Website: macys
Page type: gifting
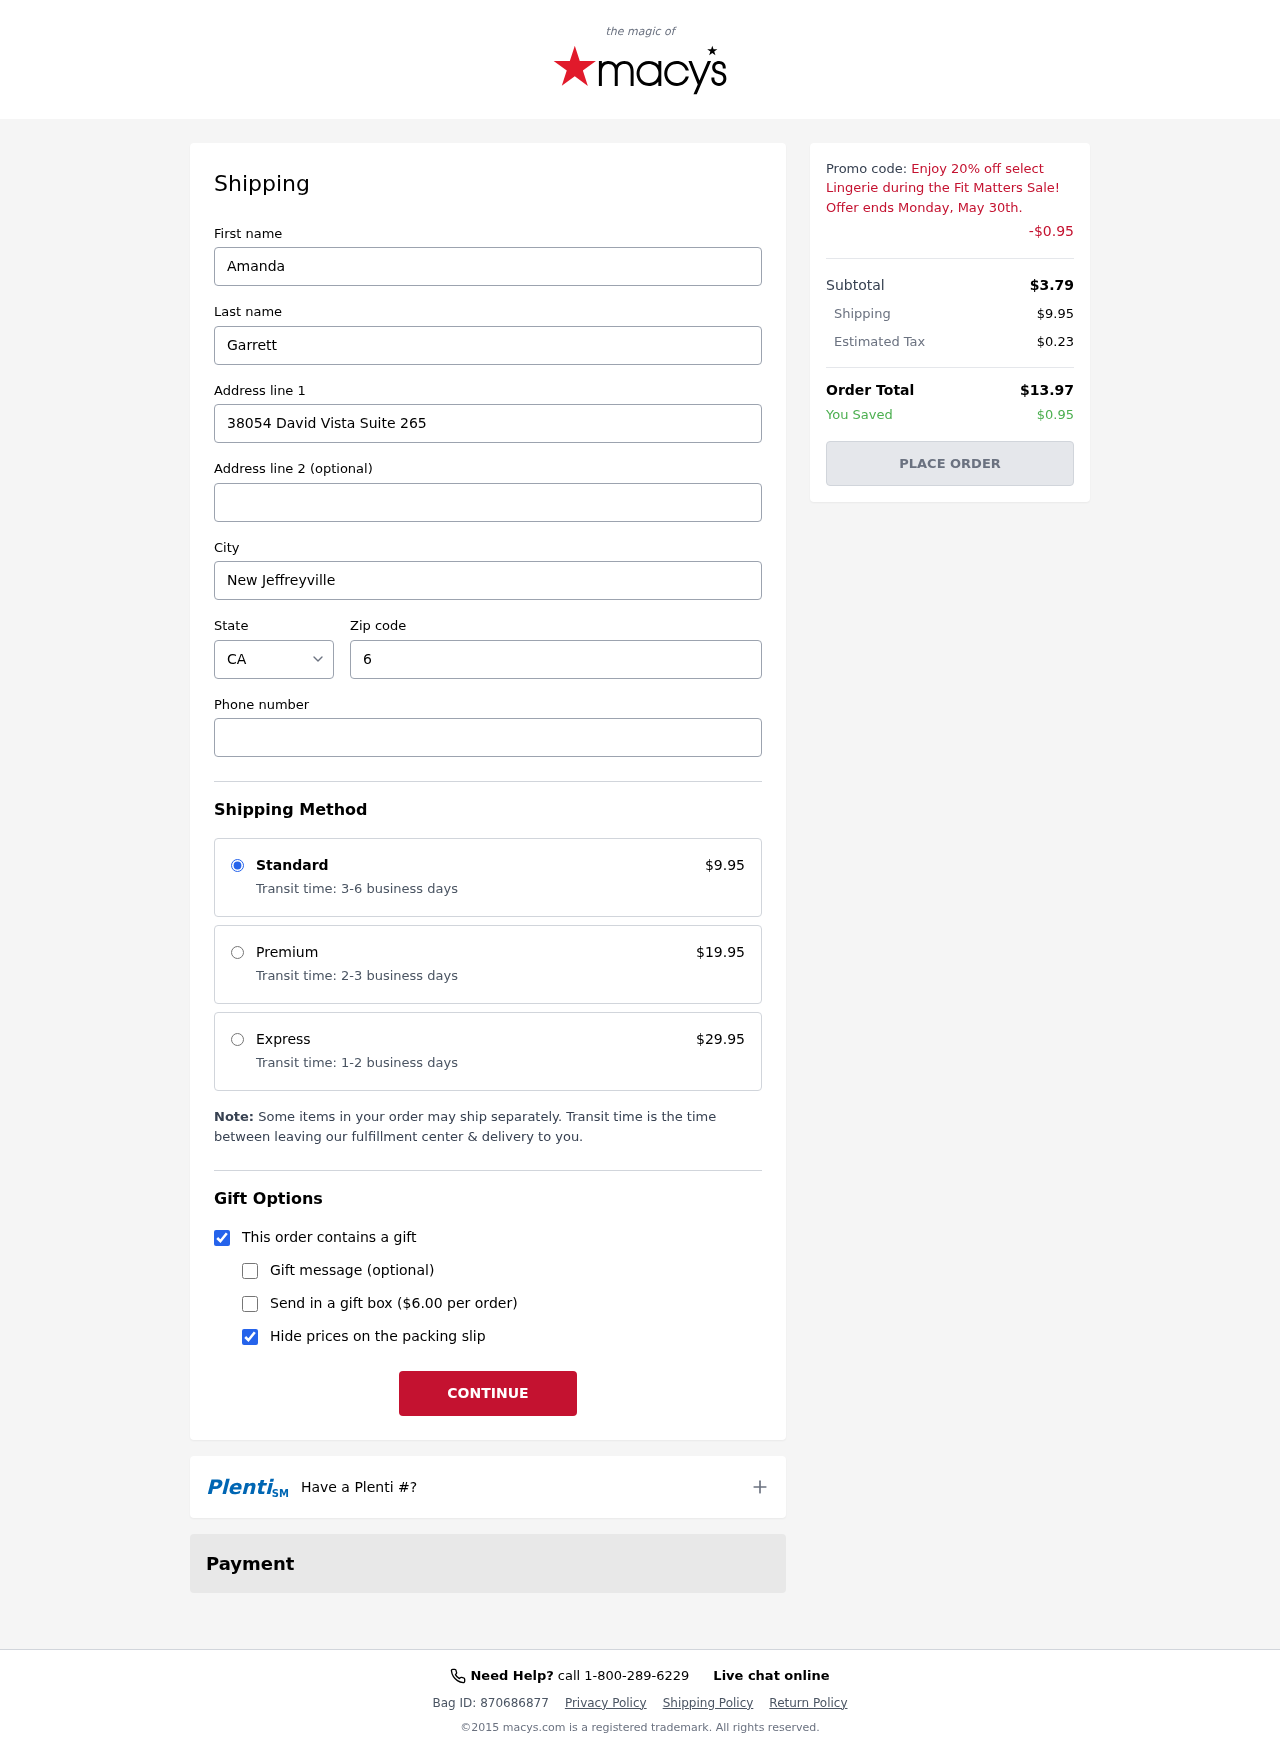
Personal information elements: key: PII_CITY
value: New Jeffreyville
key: PII_FIRSTNAME
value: Amanda
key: PII_LASTNAME
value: Garrett
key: PII_PHONE
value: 6893193489
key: PII_POSTCODE
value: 64816
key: PII_STATE_ABBR
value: CA
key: PII_STREET
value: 38054 David Vista Suite 265
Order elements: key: ORDER_SHIPPING_COST
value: $9.95
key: ORDER_DISCOUNT
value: -$0.95
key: ORDER_SUBTOTAL
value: $3.79
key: ORDER_TAX
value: $0.23
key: ORDER_TOTAL
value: $13.97
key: ORDER_SAVINGS
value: $0.95